Aerial crown-view tile of a tropical tree (Barro Colorado Island, Panama), acquired 20250715:
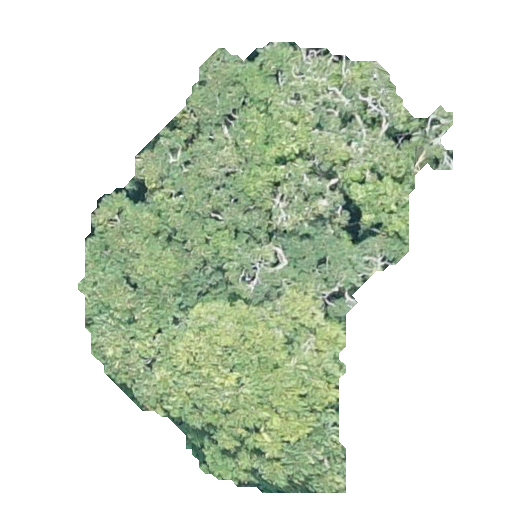
Species: Jacaranda copaia
GBIF accepted scientific name: Jacaranda copaia
Crown area: 156.503 m²